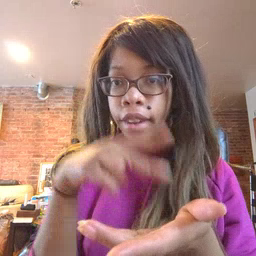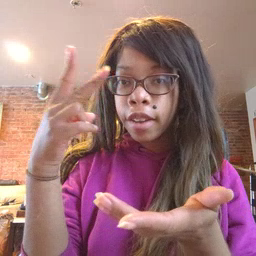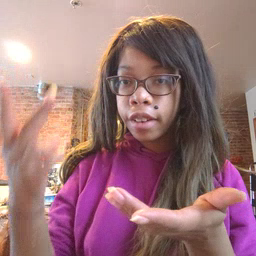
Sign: fall